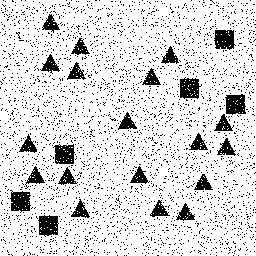
Squares: 6
Triangles: 18
Stars: 0
Total shapes: 24